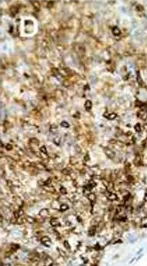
Concomitant disseminated Langerhans cell histiocytosis and acute myeloid leukaemia. D; The tonsillar atypical cells were positive for CD1a (immunoperoxidase).
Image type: pathology (immunostaining)